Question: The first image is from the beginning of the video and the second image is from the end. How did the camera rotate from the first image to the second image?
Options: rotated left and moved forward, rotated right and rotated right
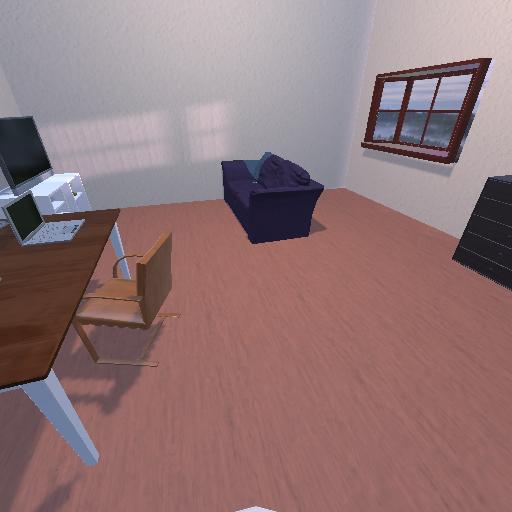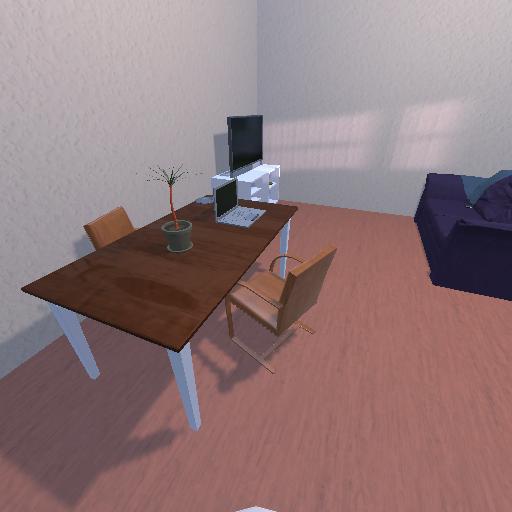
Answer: rotated left and moved forward